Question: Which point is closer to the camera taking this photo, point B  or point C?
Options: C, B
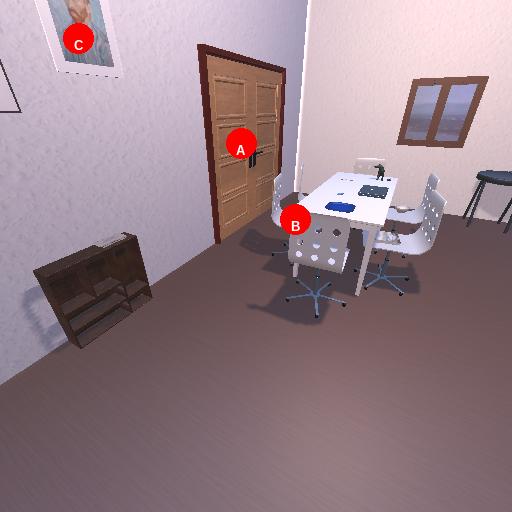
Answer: C